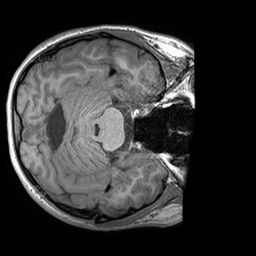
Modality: T1w
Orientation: axial
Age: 19
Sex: female
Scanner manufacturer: siemens
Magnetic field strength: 3 T
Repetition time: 1.6 s
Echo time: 0.00236 s